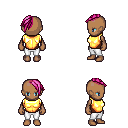
a pixel art fantasy rpg character, female body template, human, dark skin, gold chest armor, white pants, pink long mohawk hairstyle, four views (front, back, left, right), 2x2 character sprite sheet, small pixel art, hard edges, no anti-aliasing